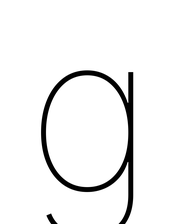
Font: Inter_Thin